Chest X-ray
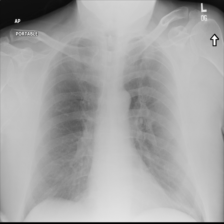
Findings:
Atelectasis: negative
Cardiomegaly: negative
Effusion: negative
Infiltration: negative
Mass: negative
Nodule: negative
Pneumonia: negative
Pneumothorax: negative
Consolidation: negative
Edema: negative
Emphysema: negative
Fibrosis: negative
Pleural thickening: negative
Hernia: negative